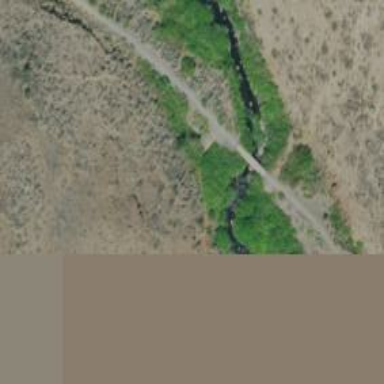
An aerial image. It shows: Abandoned rail line on bridge. The path offers excellent trail visibility.